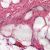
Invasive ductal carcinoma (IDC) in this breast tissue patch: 0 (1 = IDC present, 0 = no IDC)